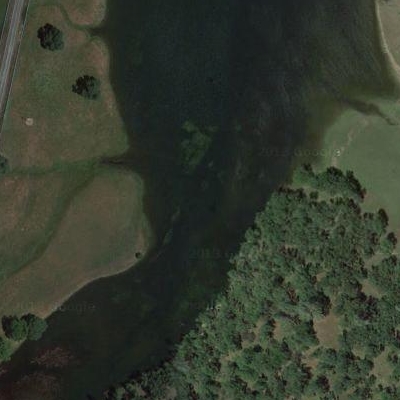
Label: RiverLake